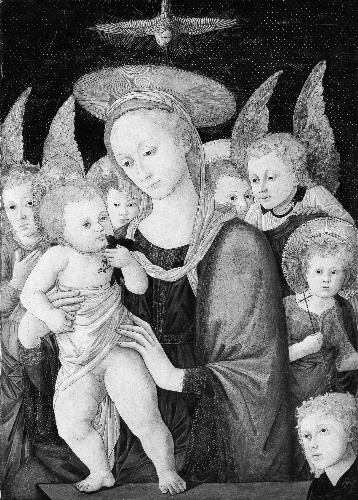
Title: Madonna and Child with the Infant Saint John the Baptist and Angels
Artist: Master called Pseudo-Pier Francesco Fiorentino
Artist bio: Italian, Florentine, active ca. 1460–1500
Object type: Painting
Classification: Paintings
Medium: Tempera and gold on wood
Dimensions: 33 3/8 x 23 3/4 in. (84.8 x 60.3 cm)
Department: European Paintings
Credit line: The Friedsam Collection, Bequest of Michael Friedsam, 1931
Accession year: 1932
Repository: Metropolitan Museum of Art, New York, NY
Tags: Madonna and Child|Saint John the Baptist|Doves|Angels